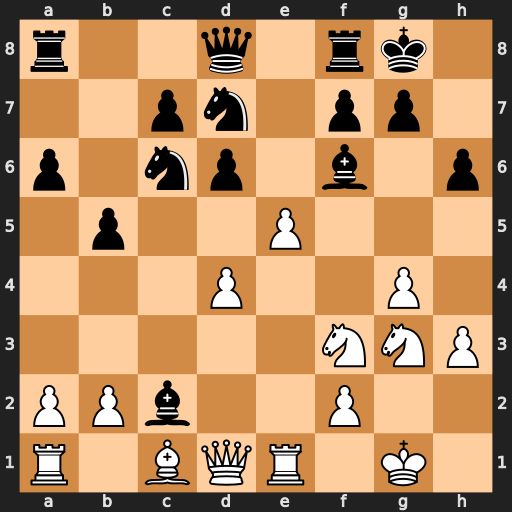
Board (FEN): r2q1rk1/2pn1pp1/p1np1b1p/1p2P3/3P2P1/5NNP/PPb2P2/R1BQR1K1
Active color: w
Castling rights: -
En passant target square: -
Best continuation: Qxc2 Ncxe5 dxe5